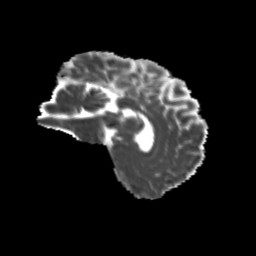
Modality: MD
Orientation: sagittal
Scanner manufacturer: siemens
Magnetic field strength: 3 T
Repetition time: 9.2 s
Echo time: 0.084 s